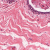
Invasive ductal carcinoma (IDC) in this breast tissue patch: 0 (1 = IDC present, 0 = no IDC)